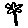
Label: flower